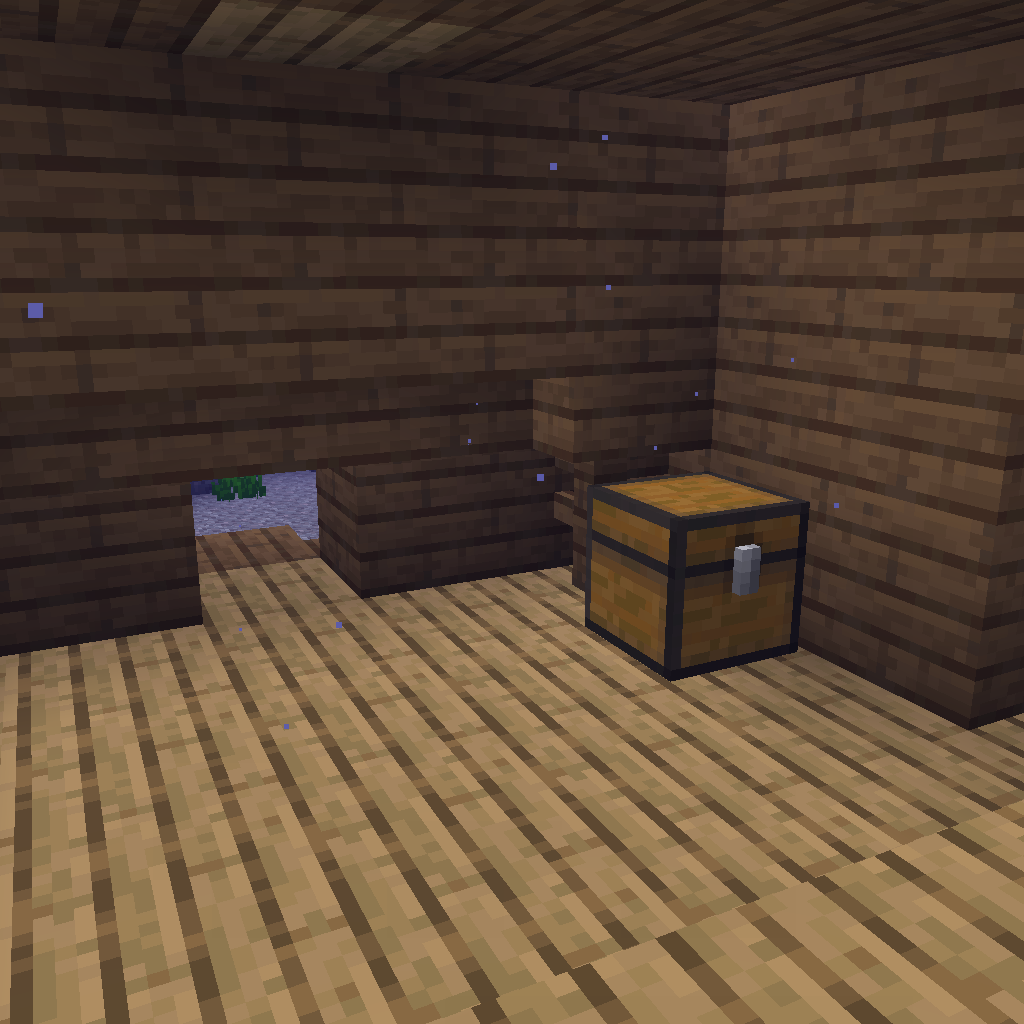
inside underwater shipwreck and chest